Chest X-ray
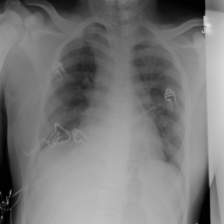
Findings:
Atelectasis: negative
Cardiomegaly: negative
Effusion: negative
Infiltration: negative
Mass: negative
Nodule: negative
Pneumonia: negative
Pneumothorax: negative
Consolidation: negative
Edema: negative
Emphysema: negative
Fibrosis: negative
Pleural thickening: negative
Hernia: negative